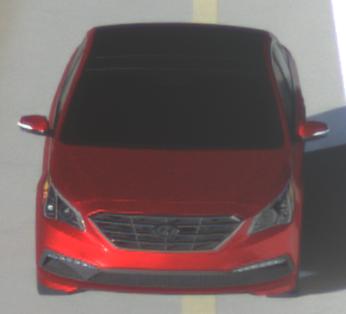
Make: Hyundai
Model: Sonata
Detailed model: Gen. 7
Model produced from: 2015
Model produced until: 2017
Doors: 4
Color: red
Road condition: dry road
Daytime: night
Contrast: high contrast